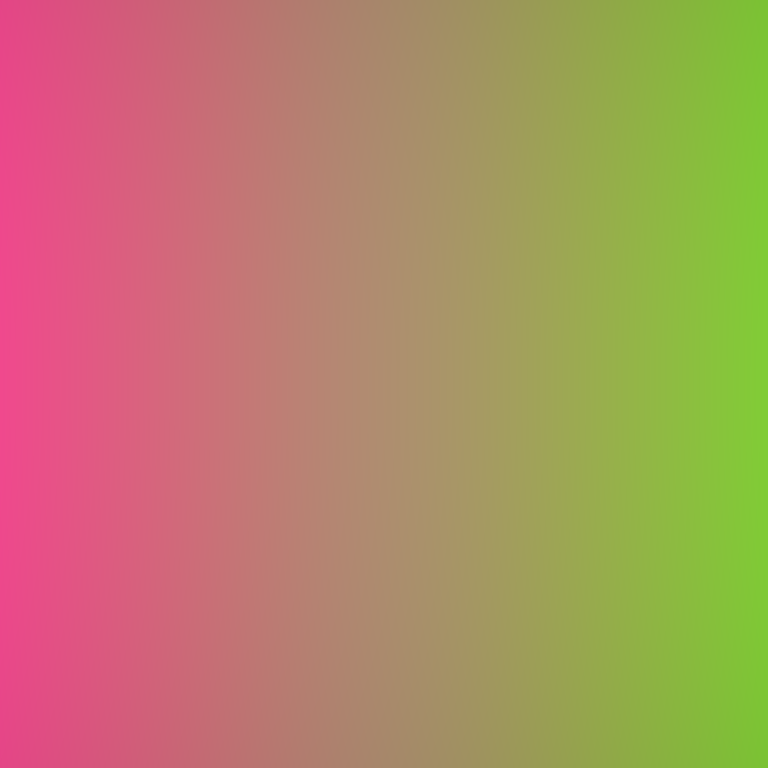
Abstract light effect, smooth gradient from pink to green, calm atmosphere, soft blend, no room, no furniture, no objects.